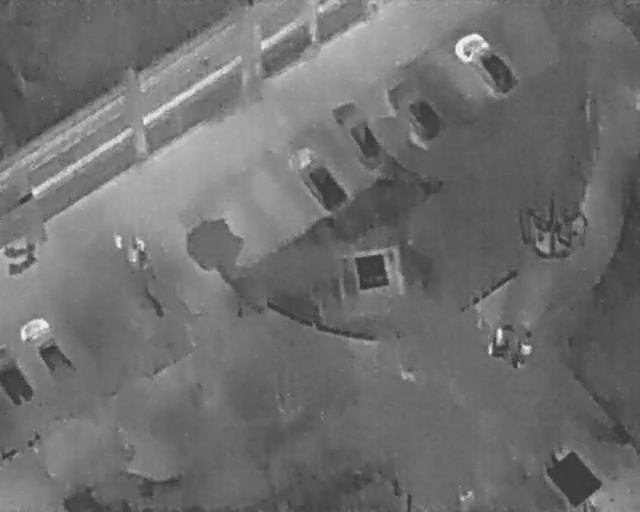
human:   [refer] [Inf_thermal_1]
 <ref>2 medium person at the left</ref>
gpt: <box>[[16, 46, 19, 48, 2], [19, 48, 22, 51, 2]]</box>

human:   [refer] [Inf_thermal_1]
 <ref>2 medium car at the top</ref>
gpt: <box>[[50, 22, 61, 28, 146], [59, 17, 70, 25, 142]]</box>

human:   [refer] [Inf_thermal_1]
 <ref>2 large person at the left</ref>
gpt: <box>[[2, 48, 4, 55, 150], [1, 45, 4, 51, 2]]</box>